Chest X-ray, PA view. Patient: 60 years old, sex M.
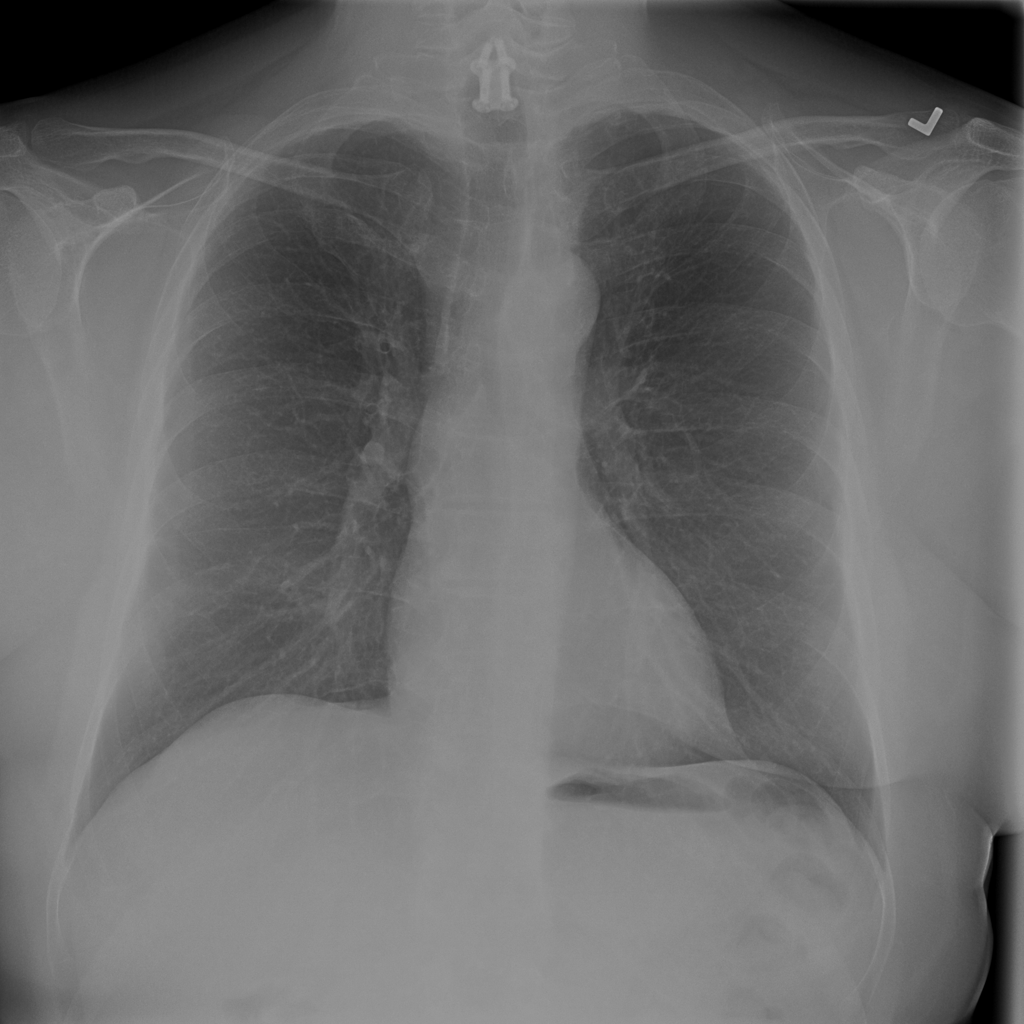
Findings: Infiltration